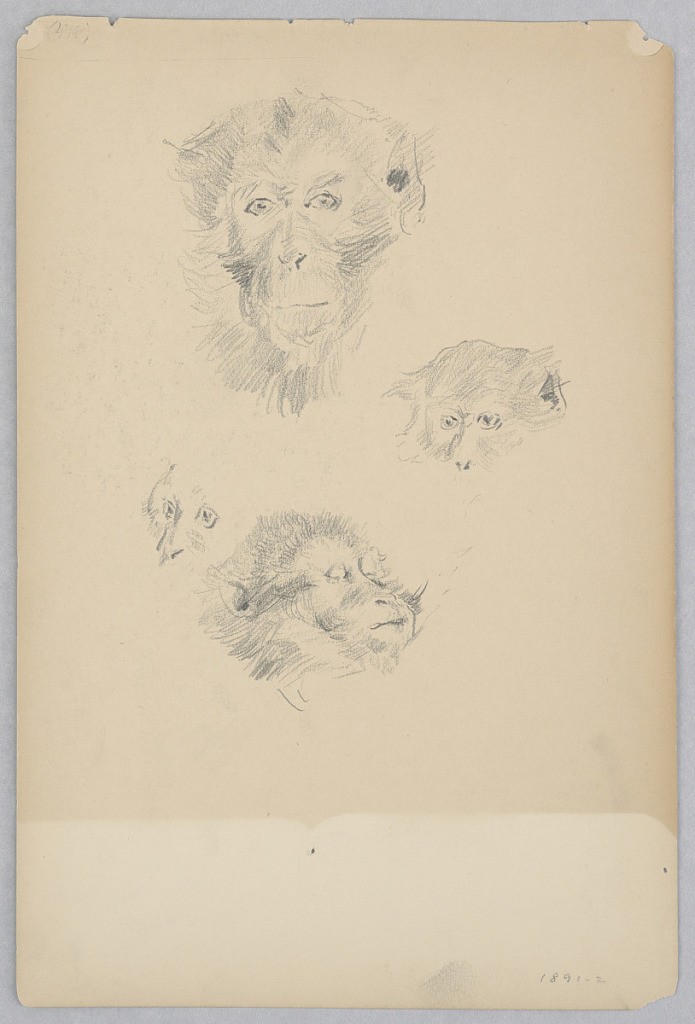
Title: Monkey
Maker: Robert Frederick Blum, American, 1857–1903
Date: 1891–1892
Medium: Graphite on wove paper
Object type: Drawing
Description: Four sketches of a monkey.